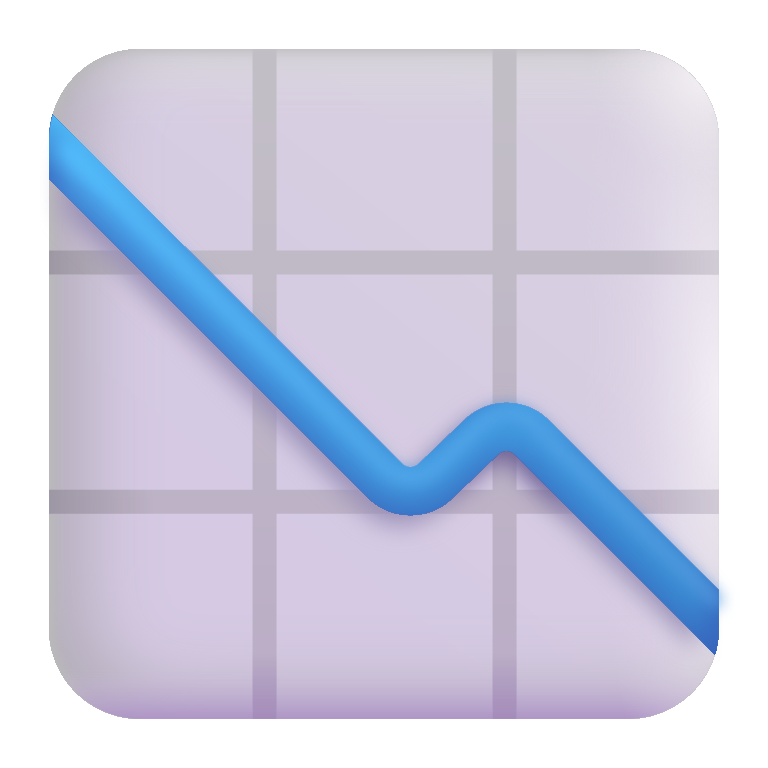
chart decreasing color